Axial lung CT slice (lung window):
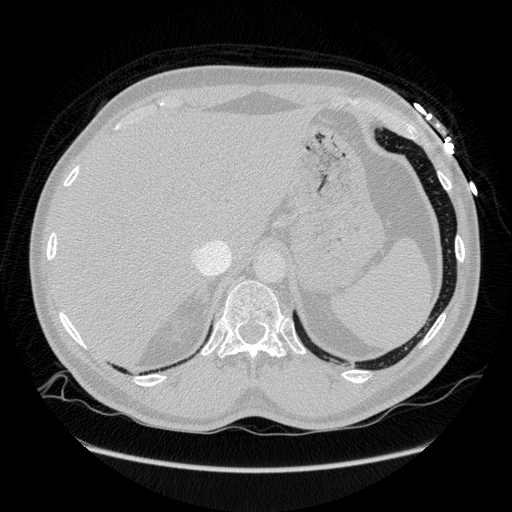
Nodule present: no